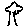
Label: tree